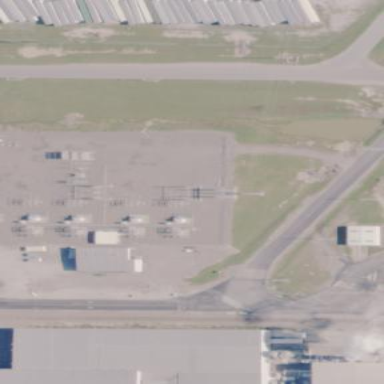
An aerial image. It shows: Industrial power substation enclosed by fence.